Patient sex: M
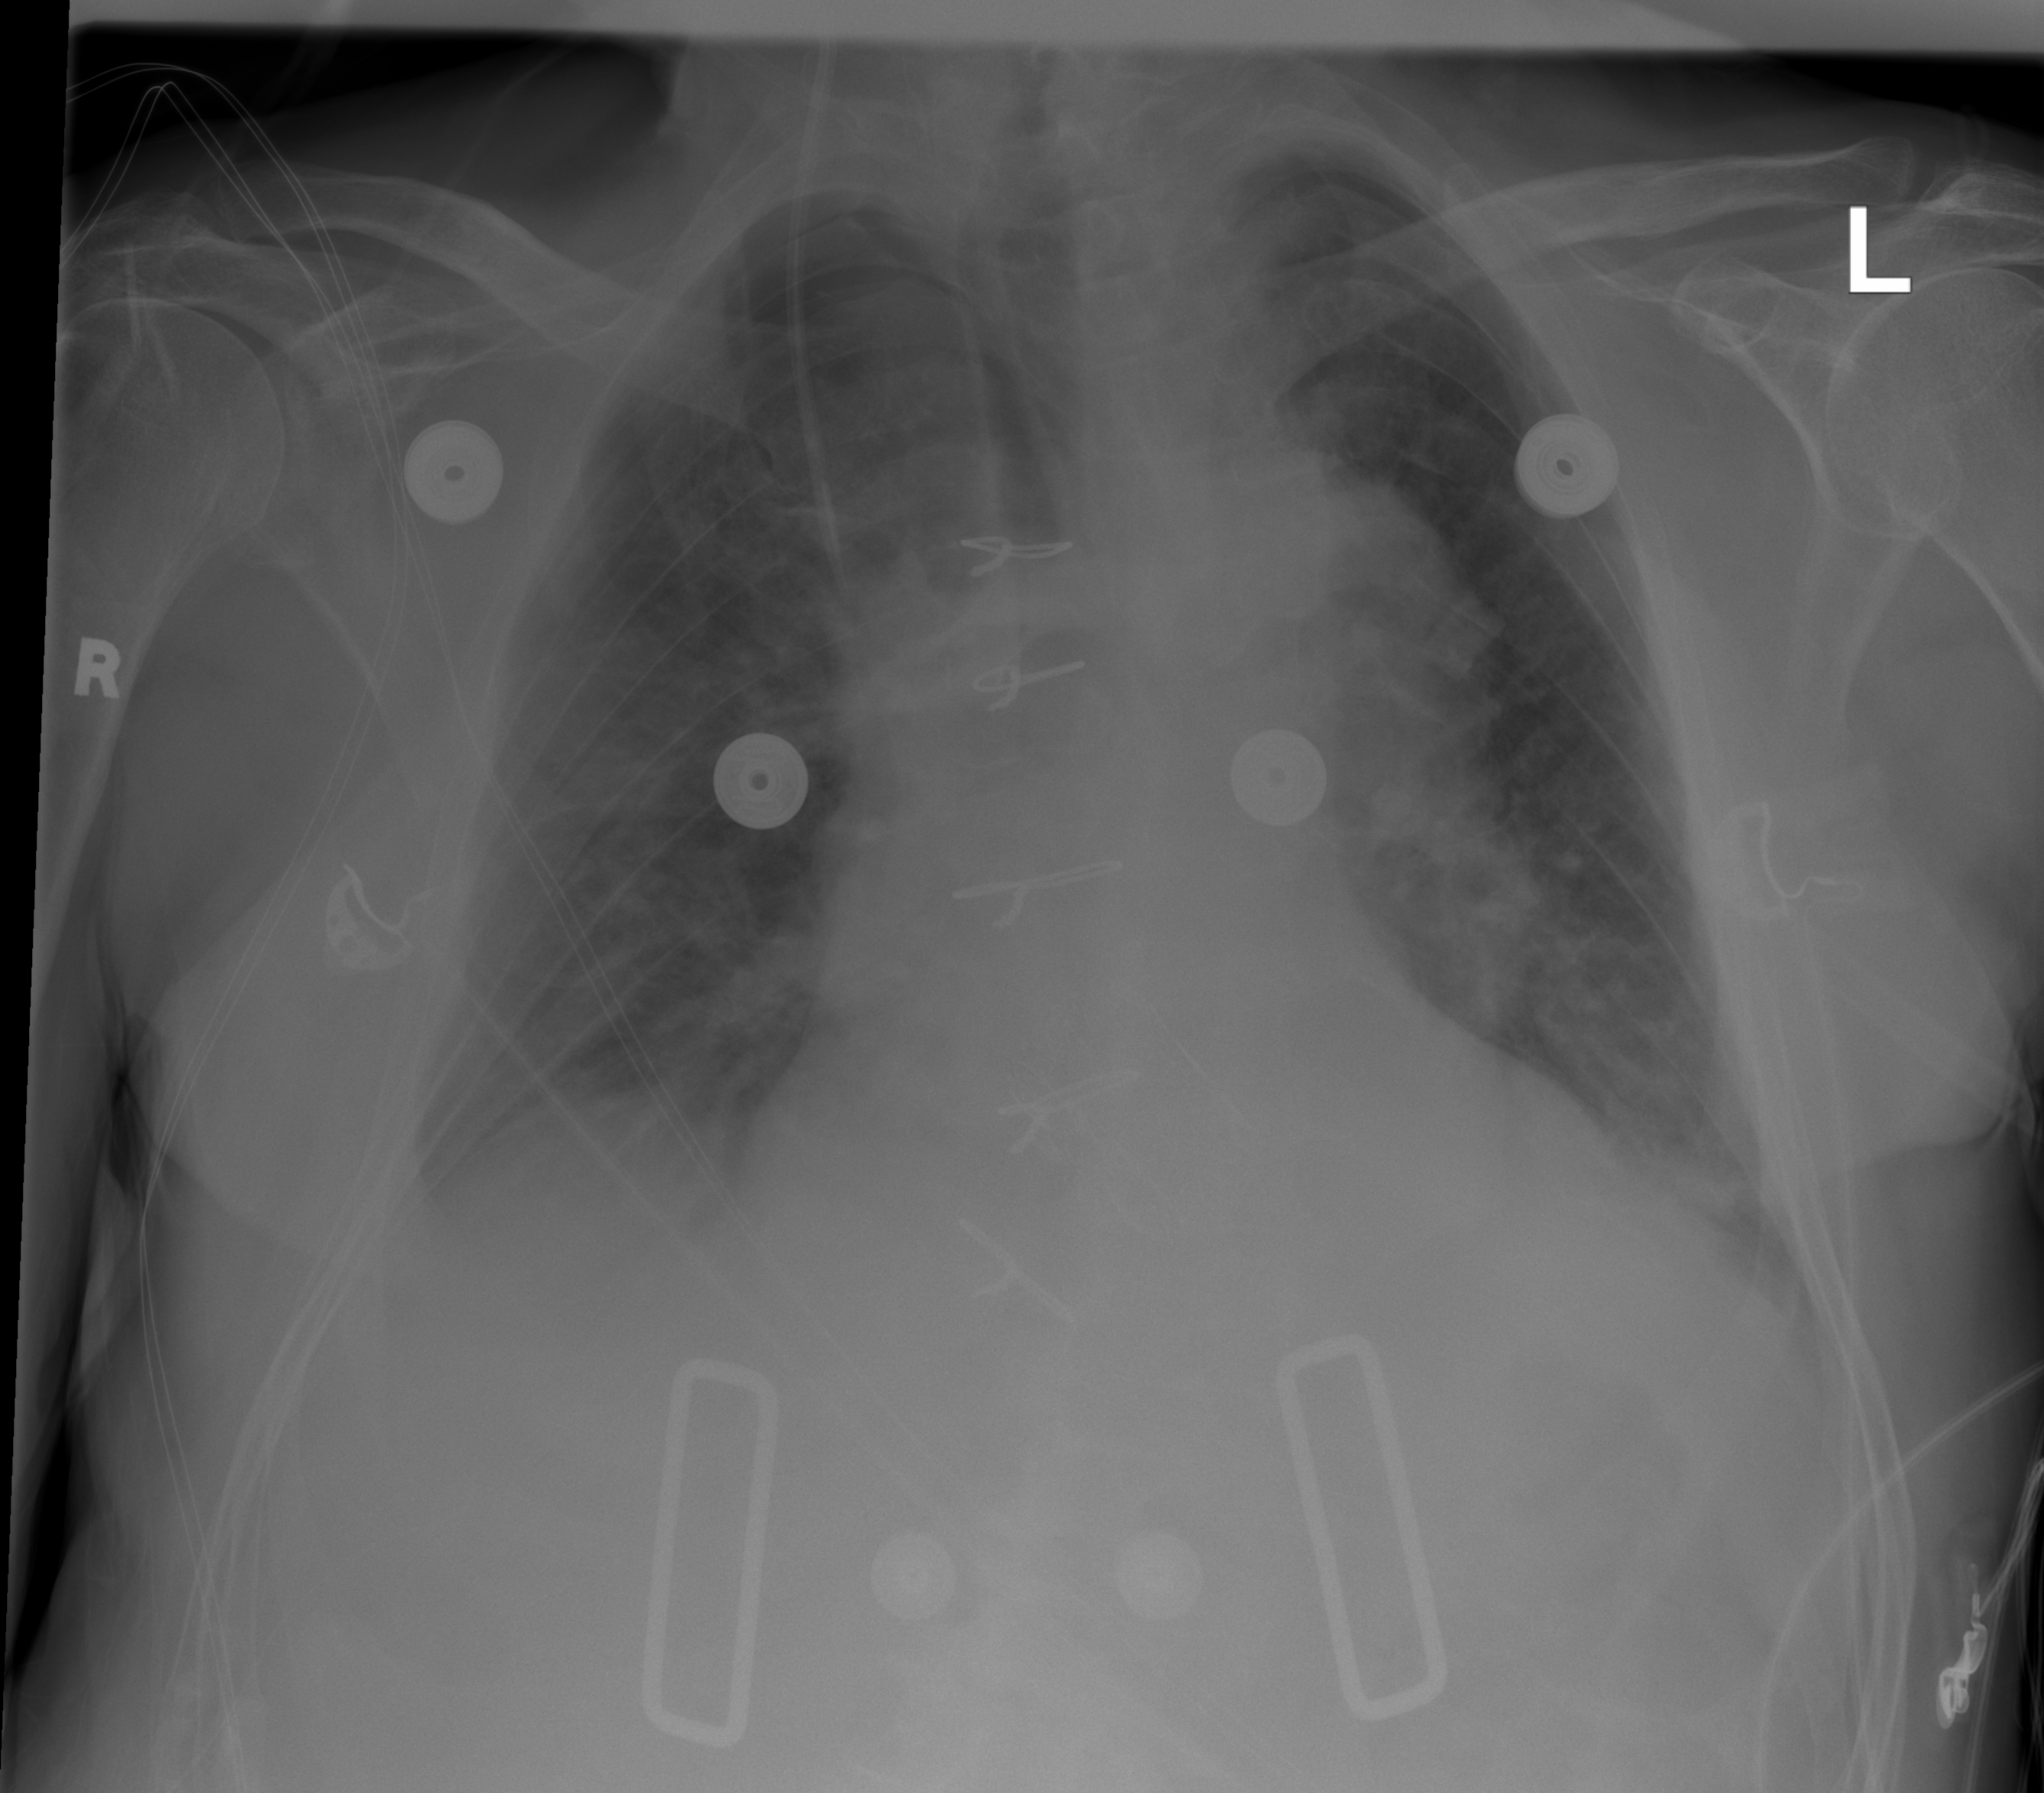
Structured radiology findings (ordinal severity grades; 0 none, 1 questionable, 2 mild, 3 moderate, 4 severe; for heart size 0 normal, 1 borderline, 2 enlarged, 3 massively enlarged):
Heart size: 2
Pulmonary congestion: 2
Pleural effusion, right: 1
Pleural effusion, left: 1
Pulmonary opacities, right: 0
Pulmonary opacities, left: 0
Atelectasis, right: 1
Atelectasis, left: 1